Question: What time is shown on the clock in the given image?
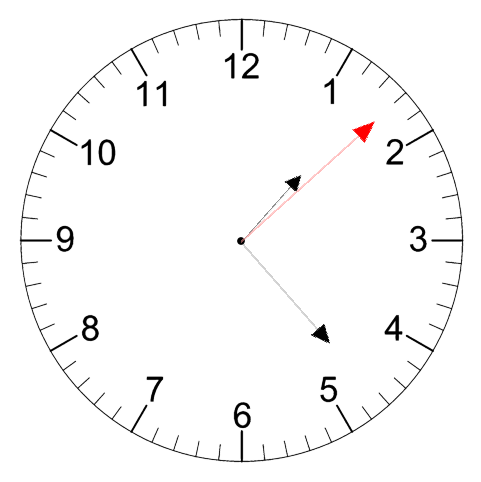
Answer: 01:23:08